Question: I have a very long vector which represents different region areas. I want to identify and separate these regions from this vector. For example a small sample of the vector in question is given below:
'''
529 534 536 540 543 545 546
Columns 99 through 105
547 548 550 554 557 558 560
Columns 106 through 112
561 562 564 568 570 572 573
Columns 113 through 119
575 576 579 581 582 585 587
Columns 120 through 126
590 596 597 599 600 601 602
Columns 127 through 133
607 609 613 616 618 622 623
Columns 134 through 140
628 637 641 642 643 646 652
Columns 141 through 147
655 658 659 1031 1032 1034 1035
Columns 148 through 154
1044 1045 1046 1049 1051 1053 1060
Columns 155 through 161
1061 1068 1071 1072 1074 1077 1081
Columns 162 through 168
1084 1088 1110 1122 1143 1156 1175
Columns 169 through 175
1182 1191 1193 1195 1197 1200 1201
Columns 176 through 182
1205 1210 1214 1228 1239 1259 1267
Columns 183 through 189
1276 1286 1292 1297 1300 1307 1314
Columns 190 through 196
1318 1319 1321 1325 1337 1353 1362
Columns 197 through 203
1372 1381 1405 1411 1427 1432 1438
Columns 204 through 210
1443 1444 1801 1803 1805 1810 1811
Columns 211 through 217
1812 1815 1818 1822 1824 1825 1826
Columns 218 through 224
1829 1833 1835 1846 1852 1856 1860
'''
The above vector is the result of 'find' so all the zero's or non interest pixels are removed. The above vector represents a graph like this:

So my thinking is that the vector indexes experiencing large jumps will represent the region end and start. But I cant seem to put it in programming. My attempt so far is to go over the above vecotr using a loop and use a difference condition to find out the regions like so
'''
for k = 1:length(ind)-1
if((ind(k+1) - ind(k)) > 100)
reg_2 = ind(k+1)
'''
I set the threshold at 100 and if the difference between the two indexes is greater than 100 then the 'k+1' is the start of the next region. But how do I measure the start of the first region? And wont my 'reg_2' be overwritten every time this condition is true? How to avoid that?
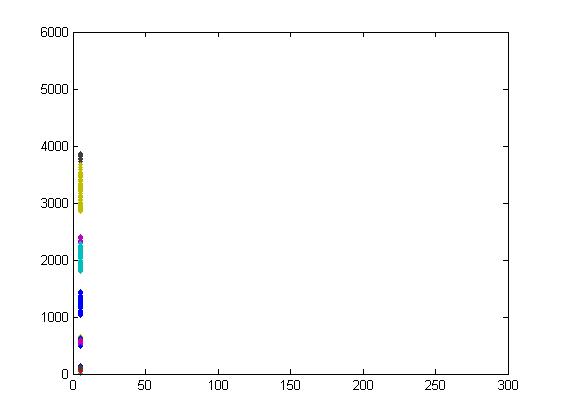
Answer: Use 'diff' function with 'findpeaks'. Since I don't have your data, I am just giving a prototype, but it should work.
'''
th=200 %estiamted from the figure posted in the question. Used later.
diffVec=diff(vec);
[peaks,locs]=findpeaks(diffVec,'minpeakheight', th); %user-set threshold.
'''
I think once you have the locations with the peak values, then it is trivial to select the region.
Edit 1: I tried with the data you posted. With a threshold of 200, I get 2 peaks, one at index 52 and other at 114. If I observe the data, it is in agreement:
'''
vec(52)=659 & vec(53)=1031
vec(114)=1444 & vec(115)=1801
'''
So the regions are: 1 to 52, 53 to 114 and 115 to end (i.e. 133).
Edit 2: Above regions are in terms of indices of vector and not values of vector. Values in those indices can easily be extracted as:
'''
locs=[[1;locs] [locs;length(a)]];
locs(:,1)=locs(:,1)+1;
regions=[[0;a(locs(2:end,1))] [a(locs(1:end-1,2));max(a)]];
'''